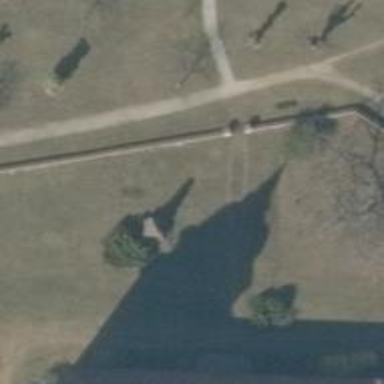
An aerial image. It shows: Historic memorial.